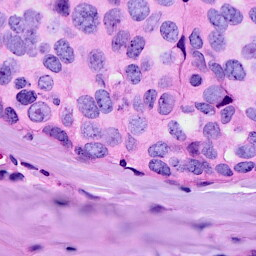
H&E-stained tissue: Breast